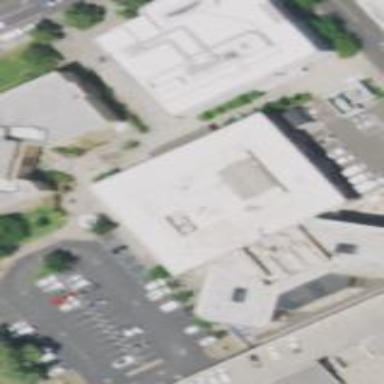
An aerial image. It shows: Police building.